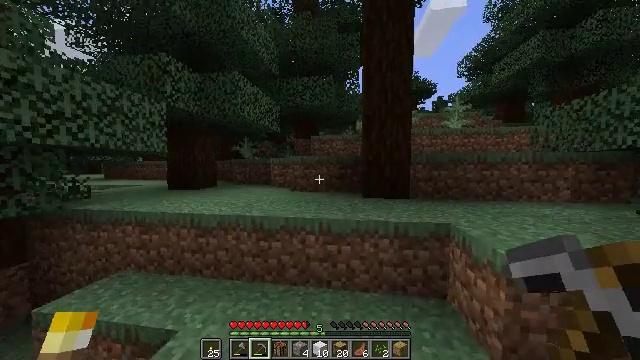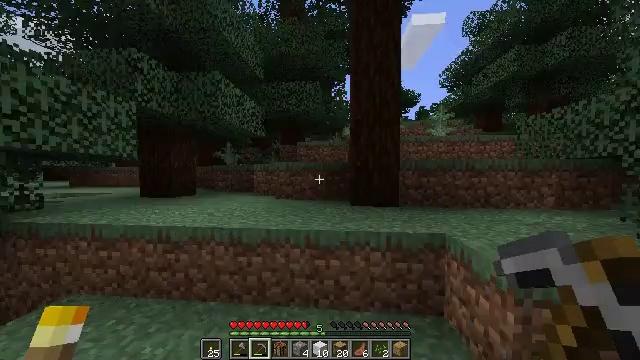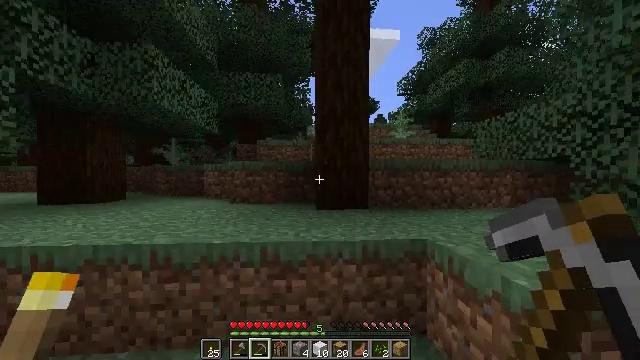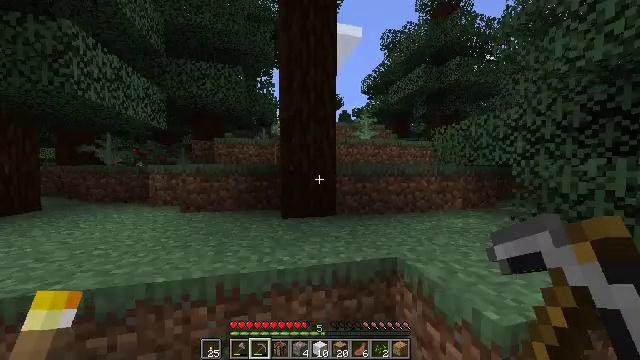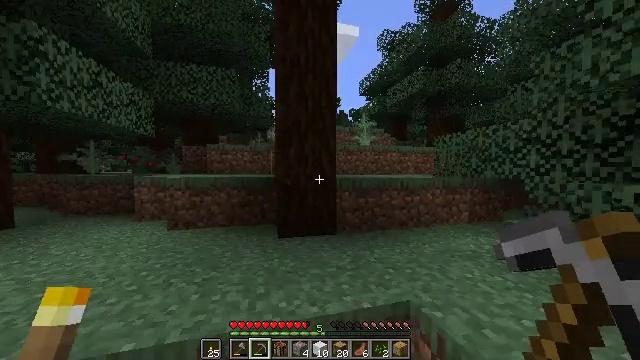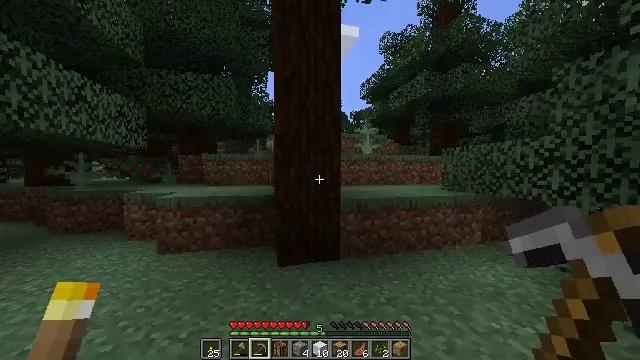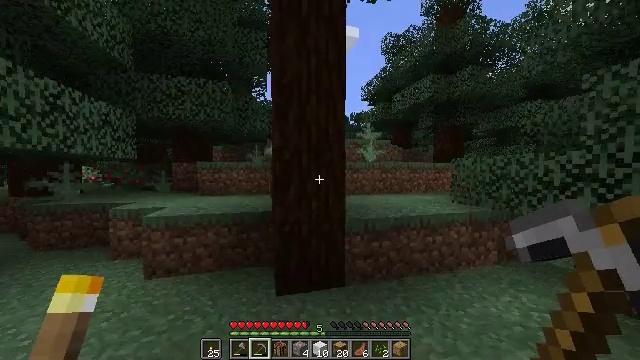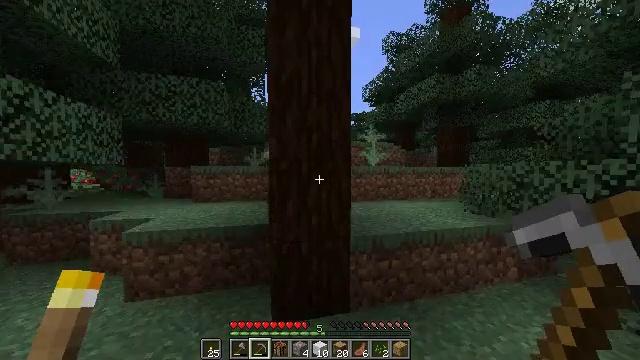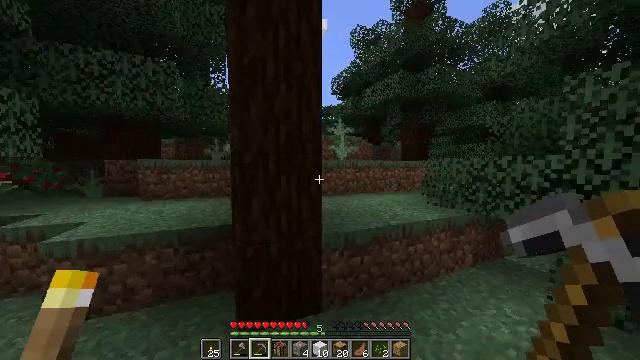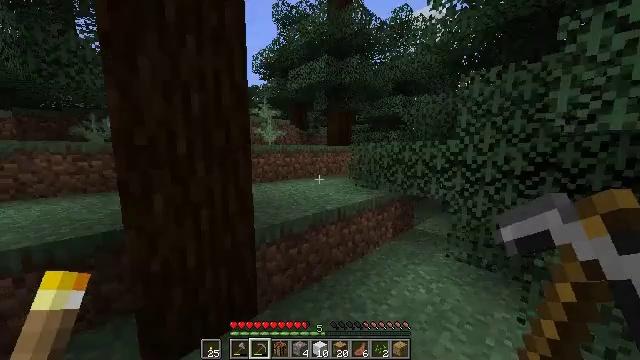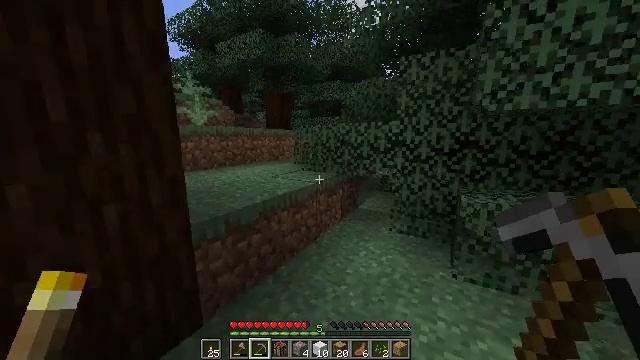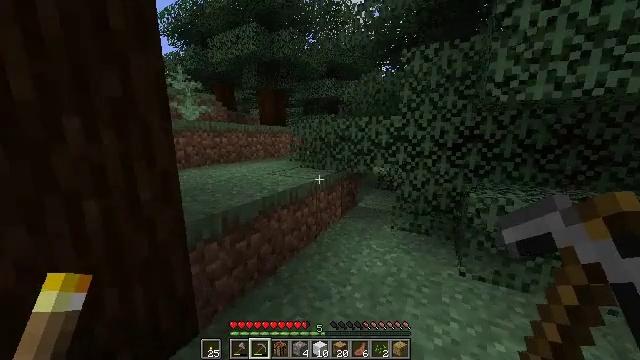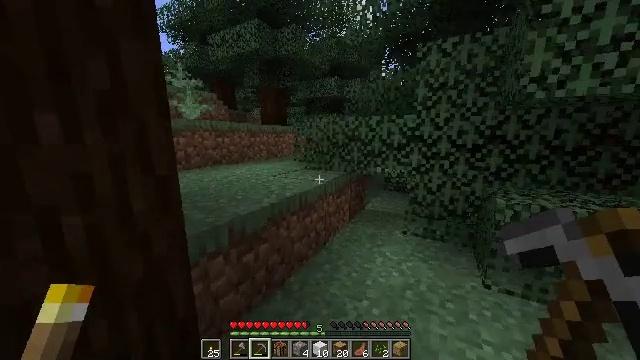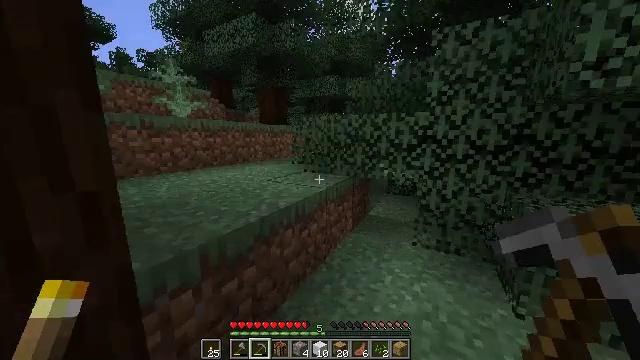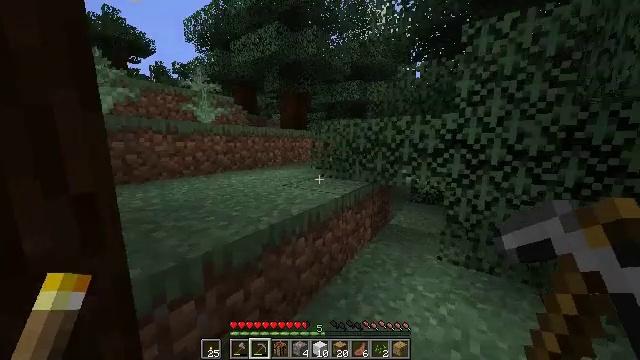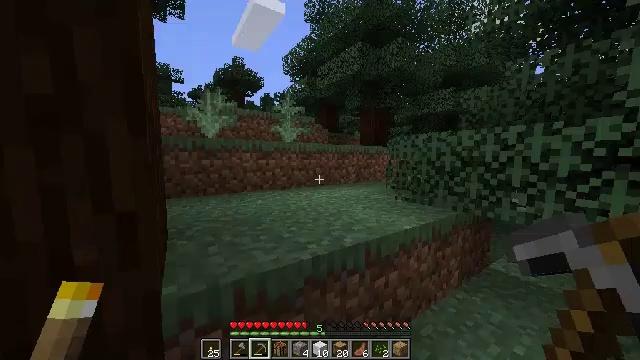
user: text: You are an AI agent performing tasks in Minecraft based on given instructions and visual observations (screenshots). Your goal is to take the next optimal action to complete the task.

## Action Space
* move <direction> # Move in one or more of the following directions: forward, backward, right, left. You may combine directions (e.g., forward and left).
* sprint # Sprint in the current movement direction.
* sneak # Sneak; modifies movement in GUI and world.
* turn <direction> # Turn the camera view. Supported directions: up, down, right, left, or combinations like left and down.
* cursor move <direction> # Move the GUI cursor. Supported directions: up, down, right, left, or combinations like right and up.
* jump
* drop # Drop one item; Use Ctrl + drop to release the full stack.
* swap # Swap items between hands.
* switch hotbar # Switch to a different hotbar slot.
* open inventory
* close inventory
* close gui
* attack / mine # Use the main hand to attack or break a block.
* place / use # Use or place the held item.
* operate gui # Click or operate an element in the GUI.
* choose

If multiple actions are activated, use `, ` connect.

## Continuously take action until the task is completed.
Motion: motion action
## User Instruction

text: Gather fern from the ground.
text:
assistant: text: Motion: move forward, sprint, turn right and up
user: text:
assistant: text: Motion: move forward, sprint, turn right
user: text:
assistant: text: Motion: move forward, sprint, turn right and down, jump
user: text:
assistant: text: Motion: move forward, sprint, jump
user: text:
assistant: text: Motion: move forward, sprint, jump
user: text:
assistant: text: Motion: move forward, sprint, jump
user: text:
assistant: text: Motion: move forward, sprint, jump
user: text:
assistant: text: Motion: move forward, sprint, turn right and down, jump
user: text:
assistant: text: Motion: move forward, sprint, turn right and down
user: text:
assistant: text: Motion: move forward, sprint, turn right and down
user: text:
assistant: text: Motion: move forward, sprint, turn right
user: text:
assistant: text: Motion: move forward and move right, sprint
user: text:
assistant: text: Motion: move forward and move right, sprint
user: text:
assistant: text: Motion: move forward and move right, sprint, turn left and up
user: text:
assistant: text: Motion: move forward and move right, sprint, turn left and up
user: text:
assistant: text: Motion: move forward, sprint, turn left and up
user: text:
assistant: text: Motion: move forward, sprint, turn left
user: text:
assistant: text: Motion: move forward, sprint, jump
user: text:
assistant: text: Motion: move forward, sprint, turn left, jump
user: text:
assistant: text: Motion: move forward, sprint, turn left, jump
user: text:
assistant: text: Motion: move forward, sprint, jump
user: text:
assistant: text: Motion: move forward, sprint, jump
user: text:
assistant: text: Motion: move forward, sprint, turn left, jump
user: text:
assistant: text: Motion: move forward, sprint, turn left
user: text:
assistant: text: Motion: move forward, sprint
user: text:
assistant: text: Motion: move forward, sprint
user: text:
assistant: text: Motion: move forward, sprint, turn left
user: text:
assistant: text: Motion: move forward, sprint, turn left
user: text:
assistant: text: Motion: move forward, sprint
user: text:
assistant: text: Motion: move forward, sprint